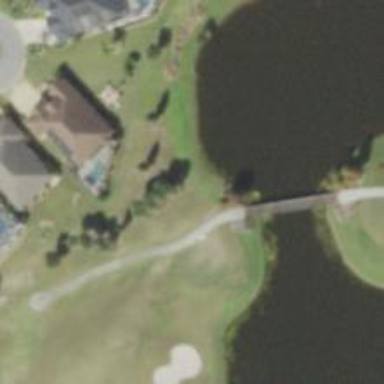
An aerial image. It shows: Golf cartpath that is also road path.